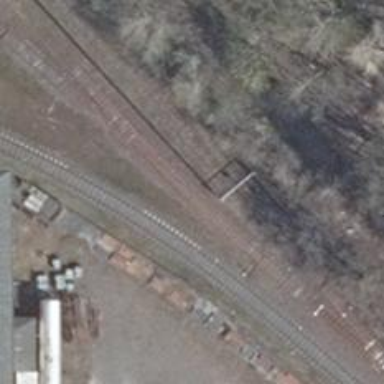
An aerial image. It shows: Railway switch.